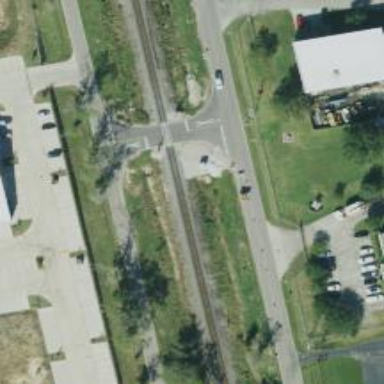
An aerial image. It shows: Railway level crossing.